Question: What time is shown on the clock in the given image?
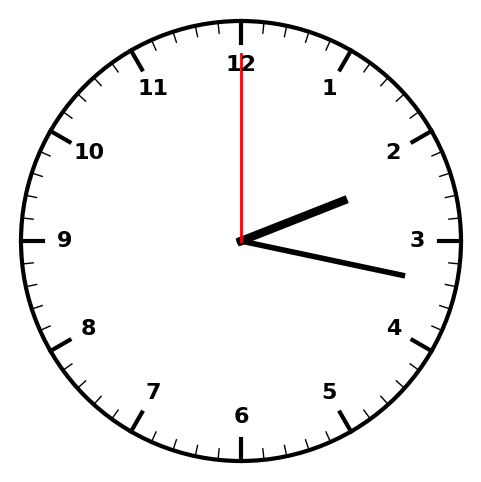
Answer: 02:17:00